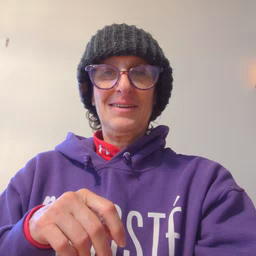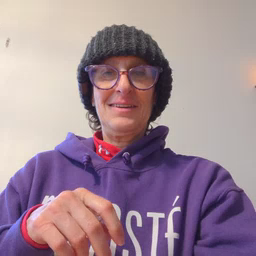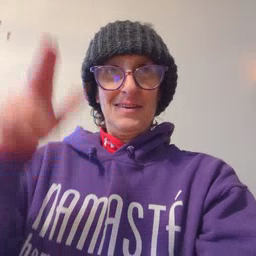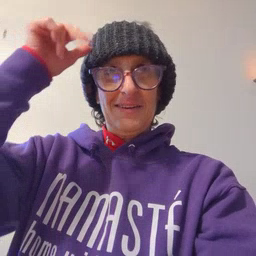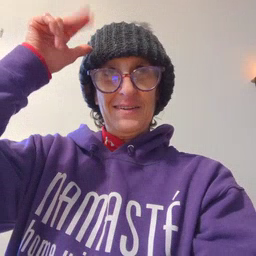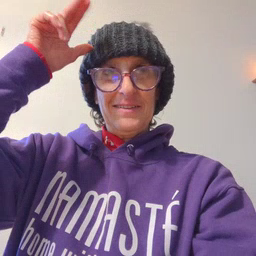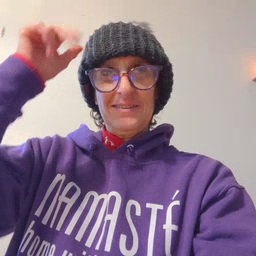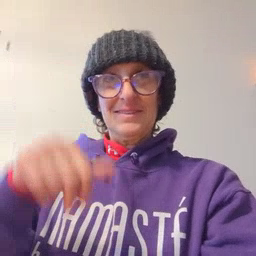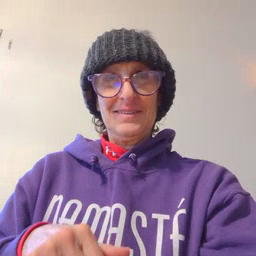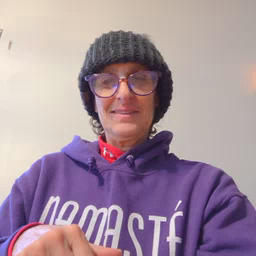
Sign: horse